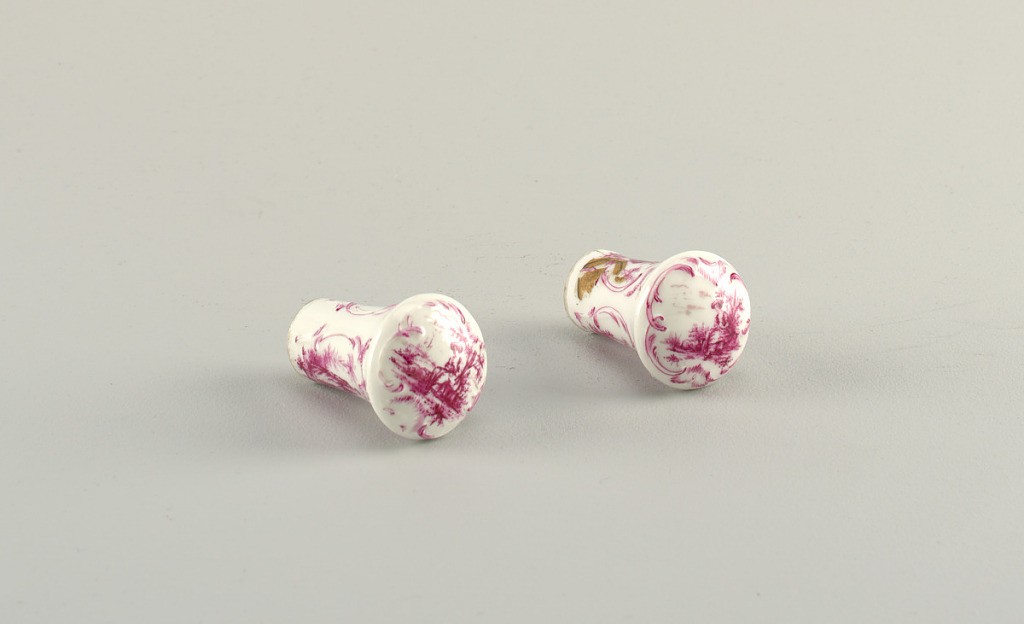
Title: Pair of Cane Handles
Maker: Samson, Edmé et Cie Porcelain Manufactory, Paris, France, established 1845
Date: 19th century
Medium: hard paste porcelain, vitreous enamel
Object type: cane handles
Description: Porcelain cane handles painted in pink of both male and female figures. On the top of the handle, a painted female sits in an outdoor scene.